Question: When using HTML syntax mode in Sublime Text, I see what appears to be erroneous behavior. However, I've exhausted Google trying to find any mention of the same issue. The image explains it best:

You'll note that in each instance, the cursor starts at the correct location (one tab in from the current tag). However, the indentation immediately shifts to the left when typing begins.
I've compared this behavior to Coda and Atom, but neither have this issue. Sublime Text 3 is up to date. The same behavior occurs with the default theme or a custom theme.
I realize there are shortcuts that can be used (div + tab + enter for example), but that doesn't help when editing an existing file where the elements are already present.
Any idea how to stop Sublime from unindenting like this?
Edit: Here is the contents of 'Preferences > Settings - User':
'''
{
"auto_match_enabled": false,
"color_scheme": "Packages/Theme - Spacegray/base16-ocean.dark.tmTheme",
"font_size": 14,
"highlight_line": true,
"ignored_packages":
[
"Vintage"
],
"open_files_in_new_window": false,
"theme": "Spacegray.sublime-theme",
"trim_trailing_white_space_on_save": true,
"word_wrap": false
}
'''
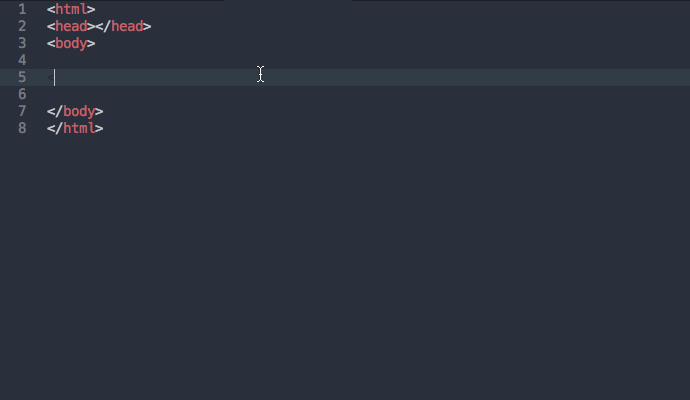
Answer: I recently asked a similar question at <URL>
Try installing the <URL> package. It allows you to write HTML in a much more efficient way, but also has its own indentation configuration. Typing 'anytag' gives you the properly indented text.